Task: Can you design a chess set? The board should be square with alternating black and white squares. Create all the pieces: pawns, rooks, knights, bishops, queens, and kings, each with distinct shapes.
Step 608:
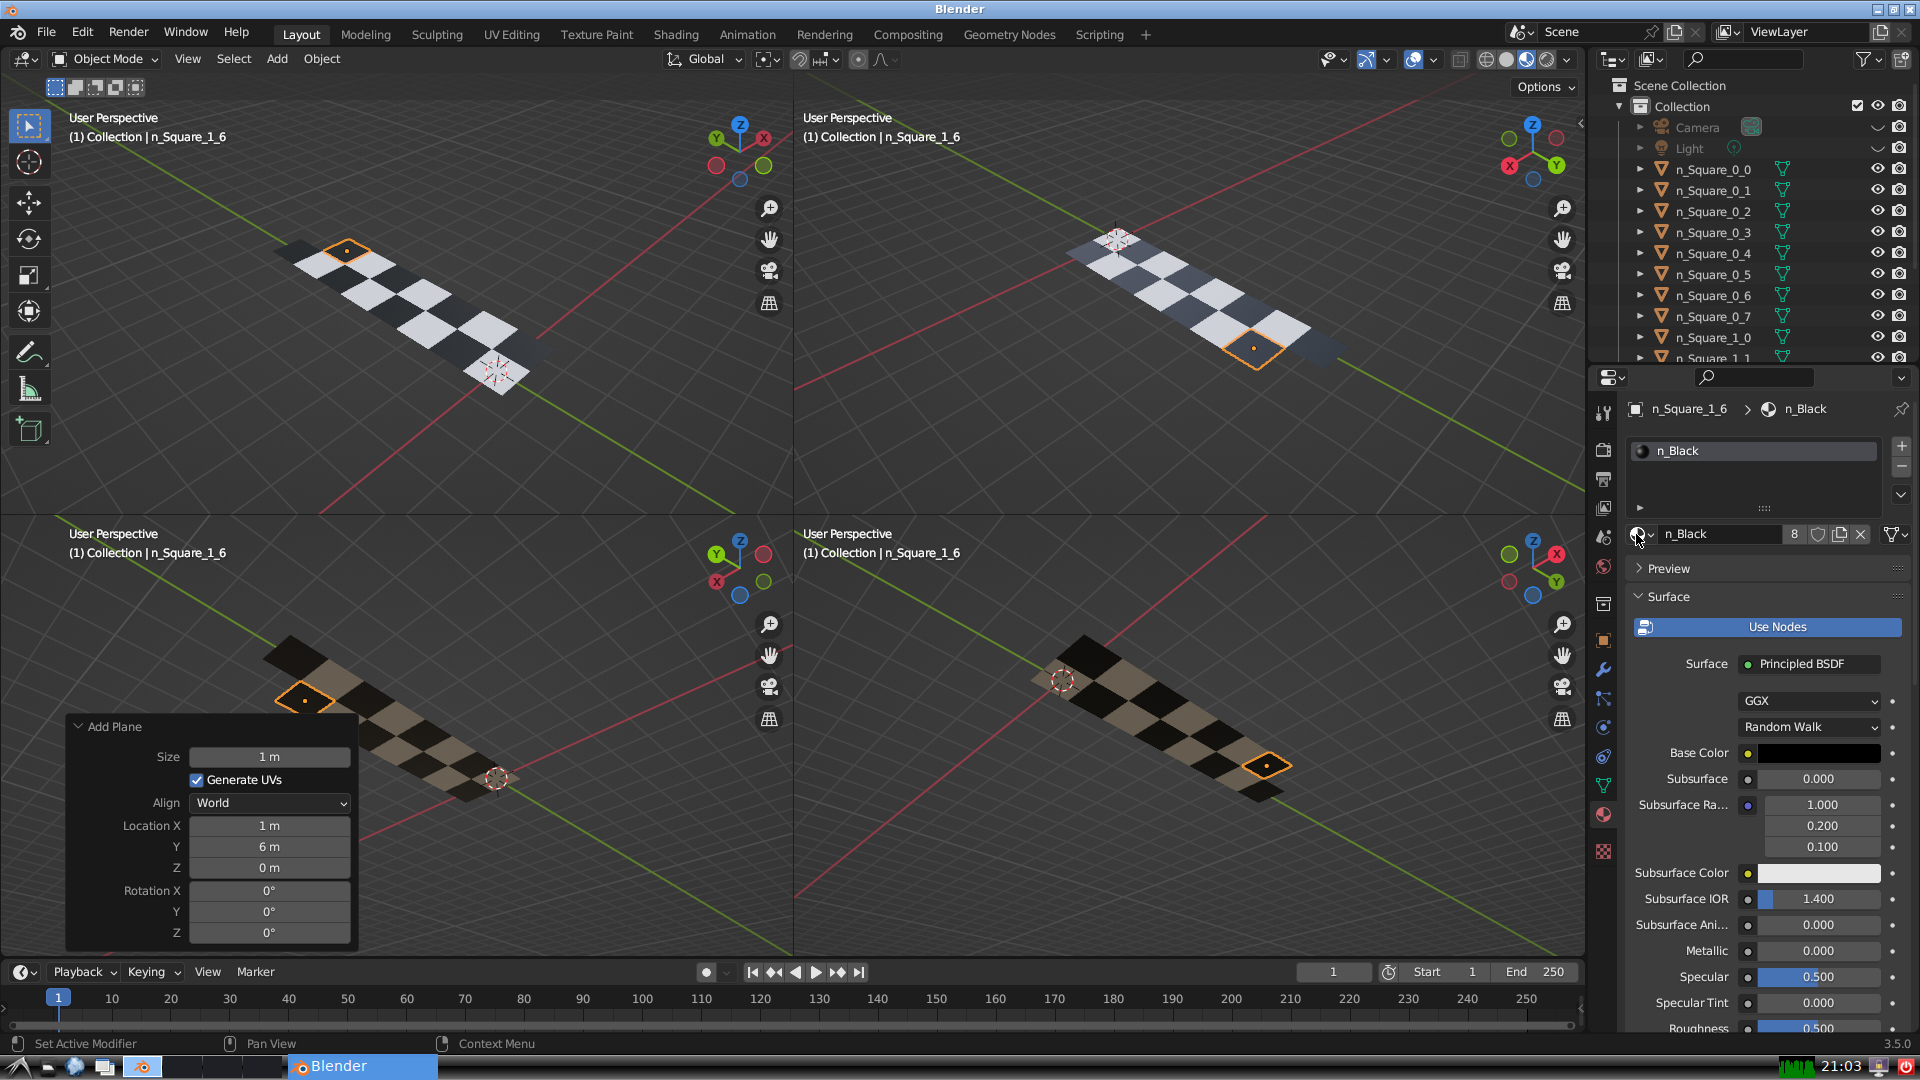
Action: {"mouse_move": [278, 58]}